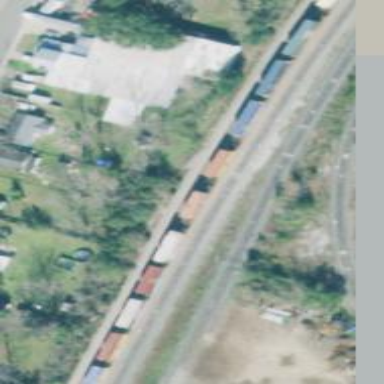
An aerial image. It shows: Railway siding for service.